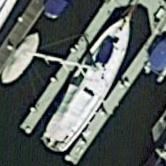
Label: civil